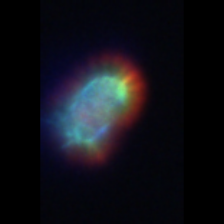
Taxon: Ciliates
Group: Other